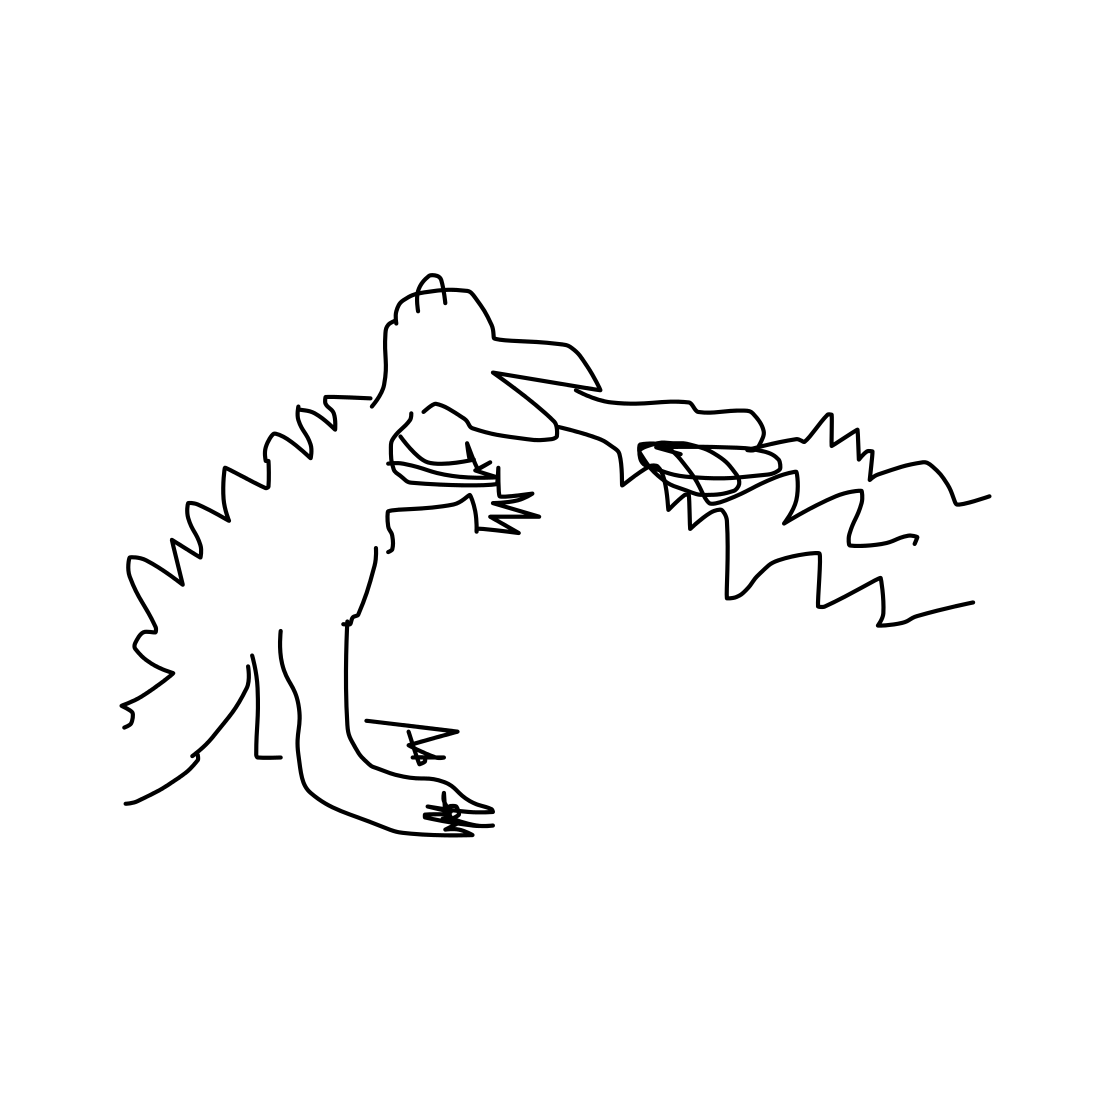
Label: dragon